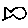
Label: fish